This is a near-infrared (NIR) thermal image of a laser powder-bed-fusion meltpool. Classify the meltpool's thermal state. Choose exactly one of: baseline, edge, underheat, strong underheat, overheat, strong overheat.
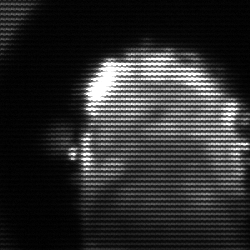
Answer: baseline